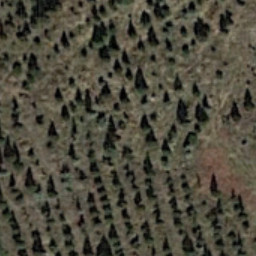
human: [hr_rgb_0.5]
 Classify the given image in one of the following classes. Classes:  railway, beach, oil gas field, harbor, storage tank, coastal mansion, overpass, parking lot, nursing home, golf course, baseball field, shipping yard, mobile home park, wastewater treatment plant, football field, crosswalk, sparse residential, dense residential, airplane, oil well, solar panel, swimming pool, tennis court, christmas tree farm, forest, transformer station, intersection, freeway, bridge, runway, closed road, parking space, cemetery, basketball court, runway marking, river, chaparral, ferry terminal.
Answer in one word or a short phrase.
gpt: christmas tree farm